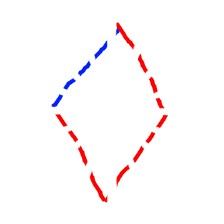
Shape: rhombus